Interaction volume radius: 5 \u00c5
Interaction volume height: 15 \u00c5
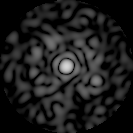
Disorder parameter: 0.8434